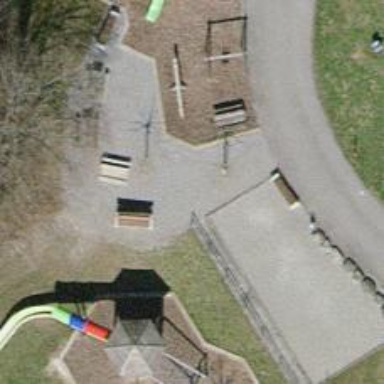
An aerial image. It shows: Playground area for leisure land.